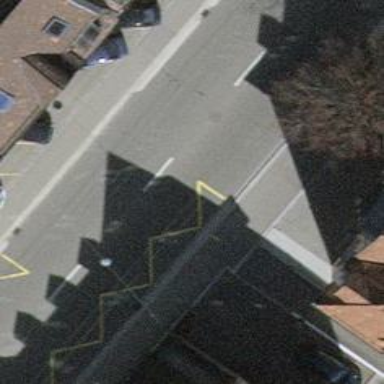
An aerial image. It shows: Trolleybus stop position for public transport.